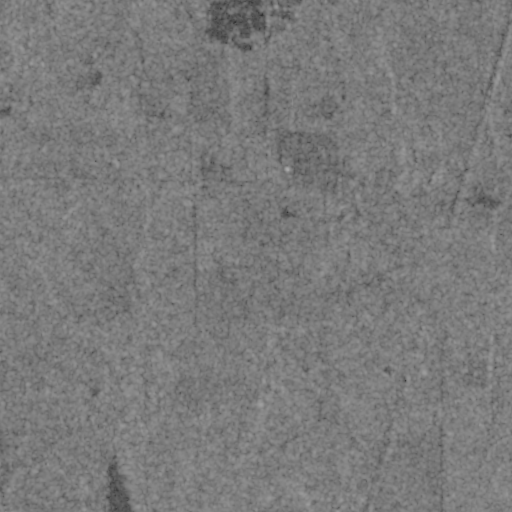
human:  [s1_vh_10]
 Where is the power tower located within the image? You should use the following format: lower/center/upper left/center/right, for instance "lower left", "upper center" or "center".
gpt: The power tower is located in the right of the image.
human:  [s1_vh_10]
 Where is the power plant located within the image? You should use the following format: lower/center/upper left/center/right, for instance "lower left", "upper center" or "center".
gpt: There is no power plant in the image.

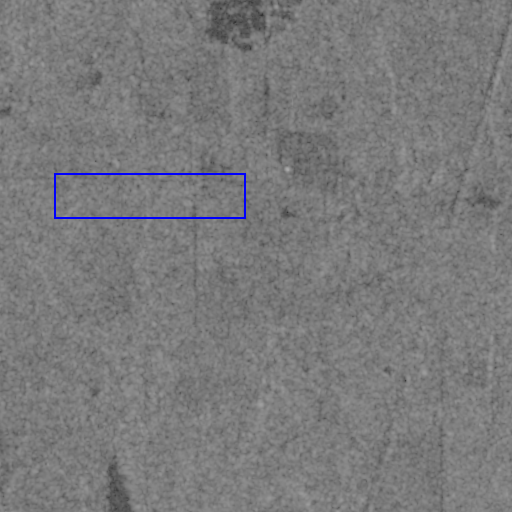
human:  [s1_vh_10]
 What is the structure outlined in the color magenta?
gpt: There is no magenta outline.
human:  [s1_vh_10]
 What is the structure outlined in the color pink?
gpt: There is no structure outlined in pink.